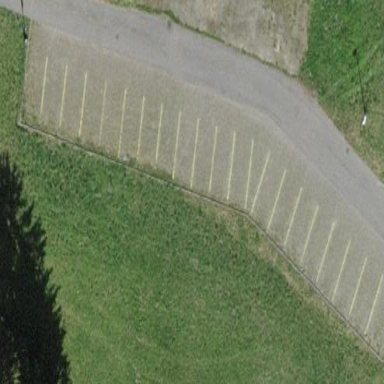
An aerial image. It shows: Street-side parking area.